Interaction volume radius: 5 \u00c5
Interaction volume height: 10 \u00c5
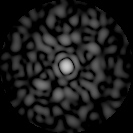
Disorder parameter: 0.9053